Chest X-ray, PA view. Patient: 17 years old, sex M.
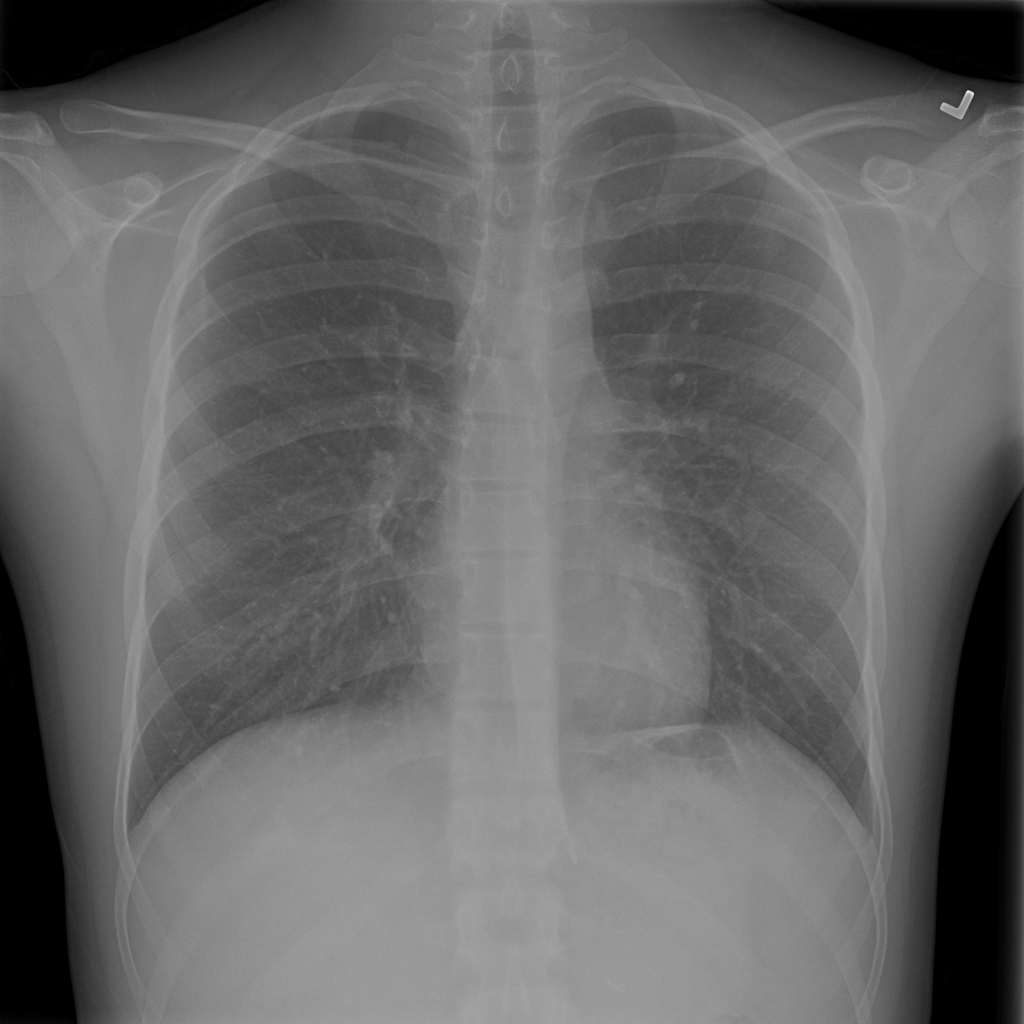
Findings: No Finding